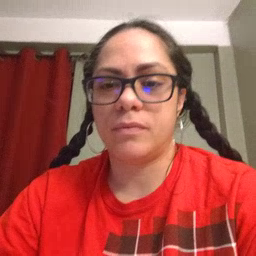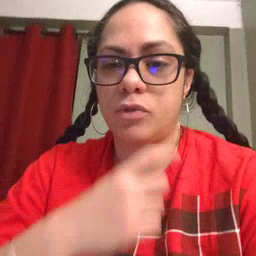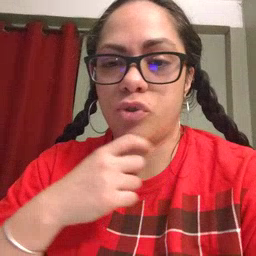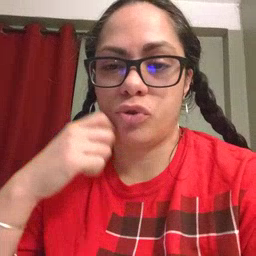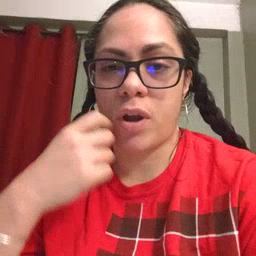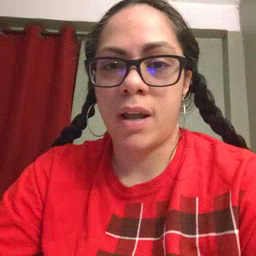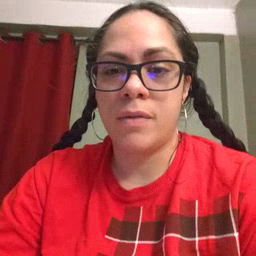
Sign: dry